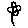
Label: flower